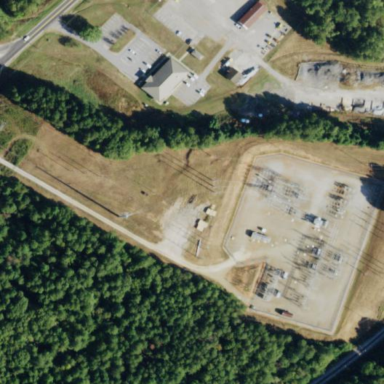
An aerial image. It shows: Distribution level power substation enclosed by fence.